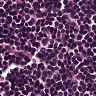
Metastatic tissue present: no